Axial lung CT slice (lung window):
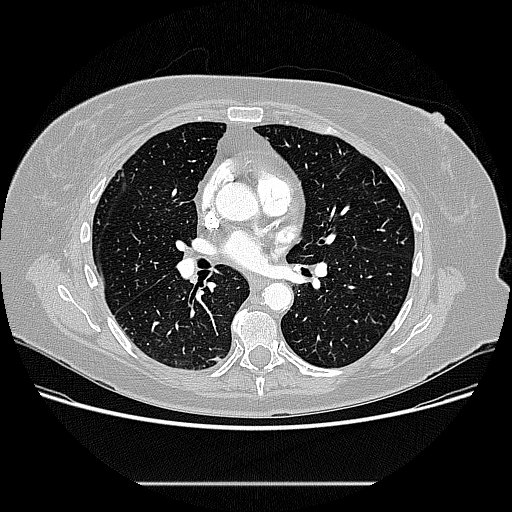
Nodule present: no